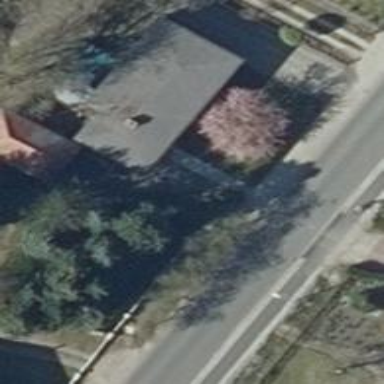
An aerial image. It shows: Simple and straightforward house.